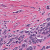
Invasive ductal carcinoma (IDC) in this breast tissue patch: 1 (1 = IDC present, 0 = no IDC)